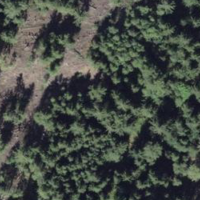
EUNIS habitat code: 43
Species observed at this site:
Vicia sylvatica